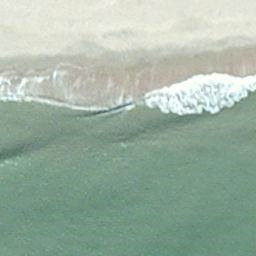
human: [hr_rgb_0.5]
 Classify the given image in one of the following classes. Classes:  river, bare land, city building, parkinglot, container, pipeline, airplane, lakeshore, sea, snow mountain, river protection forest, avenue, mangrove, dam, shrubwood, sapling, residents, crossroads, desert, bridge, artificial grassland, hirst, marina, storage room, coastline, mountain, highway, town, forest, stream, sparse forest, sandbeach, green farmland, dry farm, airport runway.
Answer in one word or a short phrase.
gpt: coastline